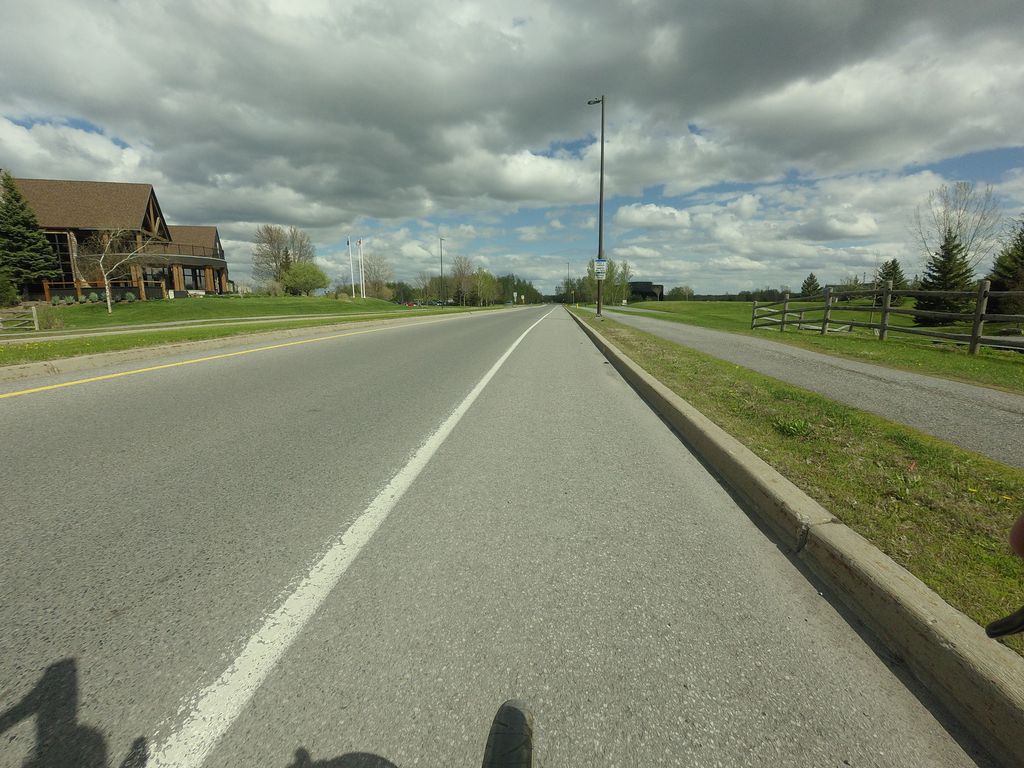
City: ottawa-gatineau